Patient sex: M
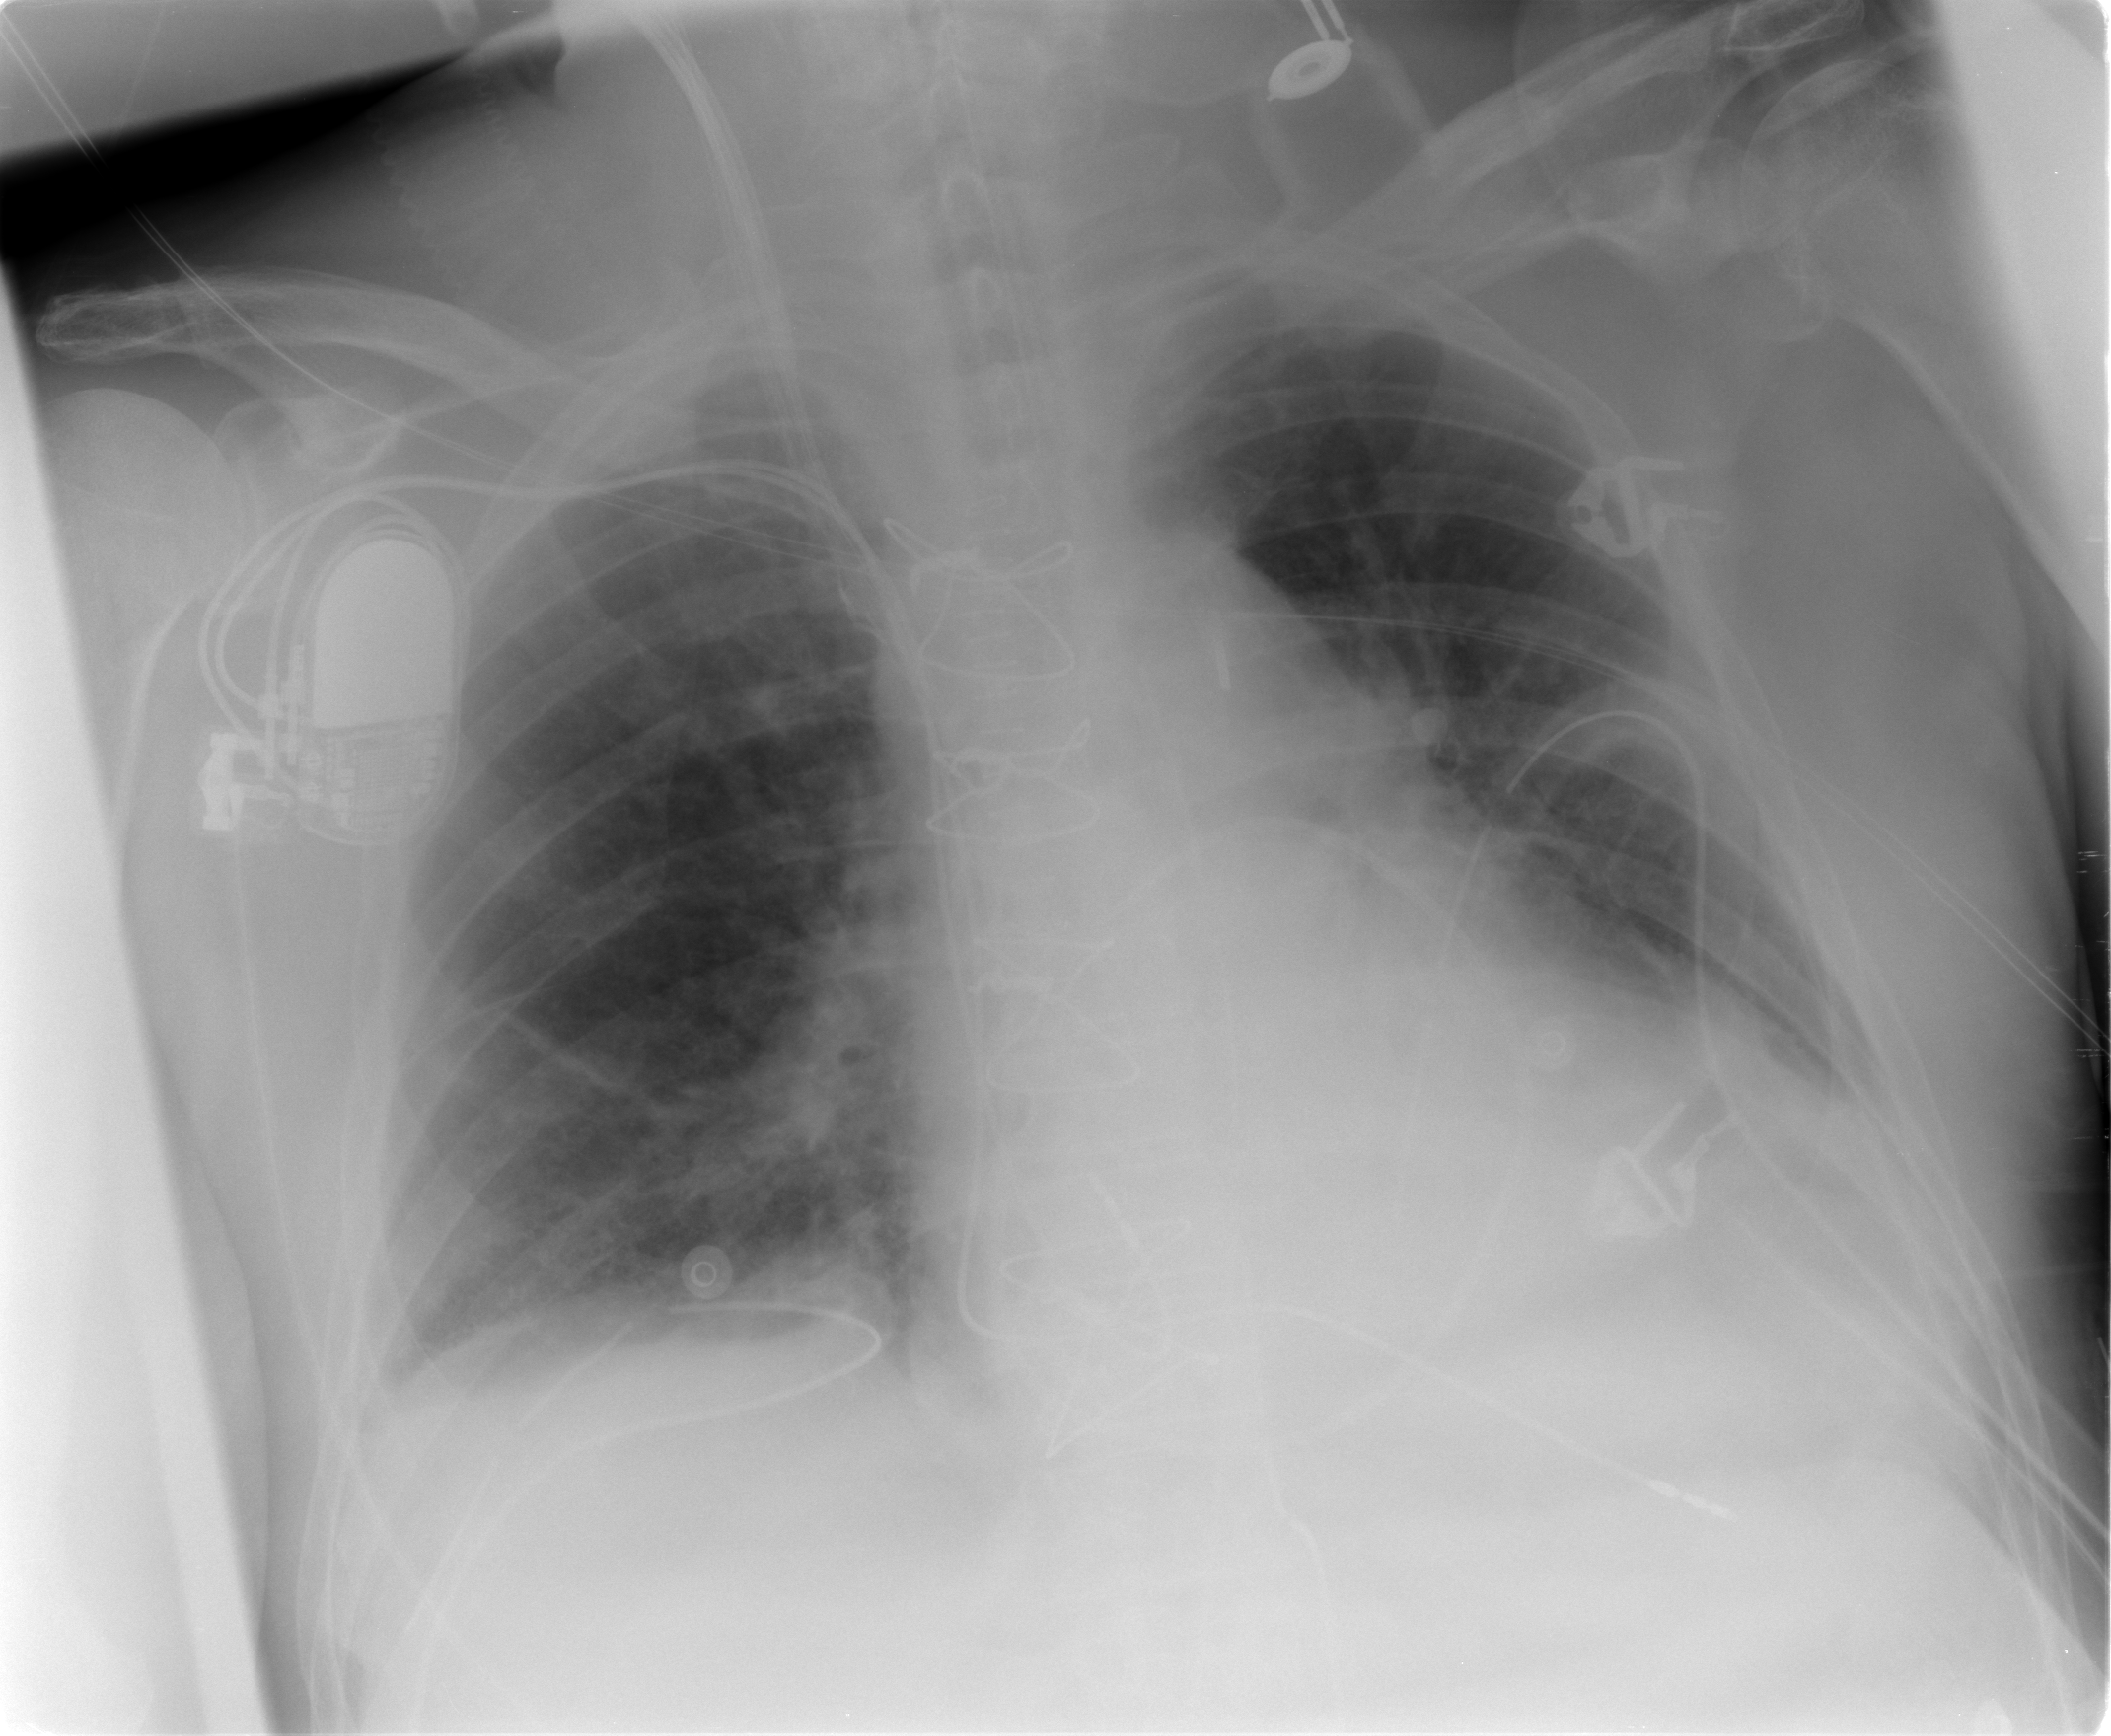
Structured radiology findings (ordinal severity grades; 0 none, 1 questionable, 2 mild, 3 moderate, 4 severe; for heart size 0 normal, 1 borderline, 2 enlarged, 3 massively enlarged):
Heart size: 2
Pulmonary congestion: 2
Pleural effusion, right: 2
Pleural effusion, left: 2
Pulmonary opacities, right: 0
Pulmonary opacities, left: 0
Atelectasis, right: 2
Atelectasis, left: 2